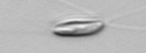
Label: Chrysochromulina